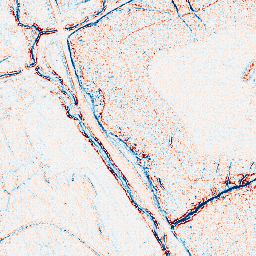
Category: edge_preserving
Decomposition family: bilateral
Decomposition parameters: d: 5
sigma_color: 25
sigma_space: 50
Upsampling method: nearest
Upsampling parameters: scale: 2
Upsampling scale: 2